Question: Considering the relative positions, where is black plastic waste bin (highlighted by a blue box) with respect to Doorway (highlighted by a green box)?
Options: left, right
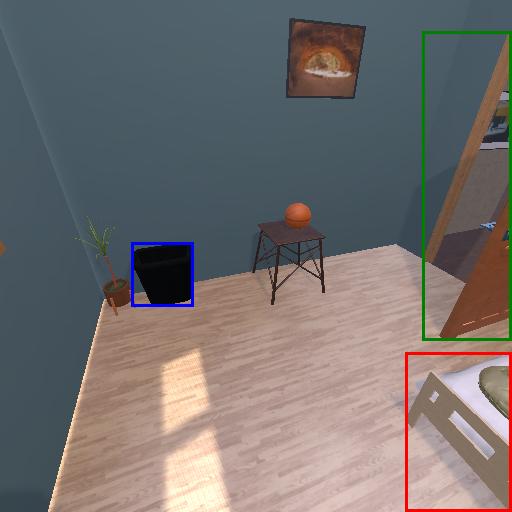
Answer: left